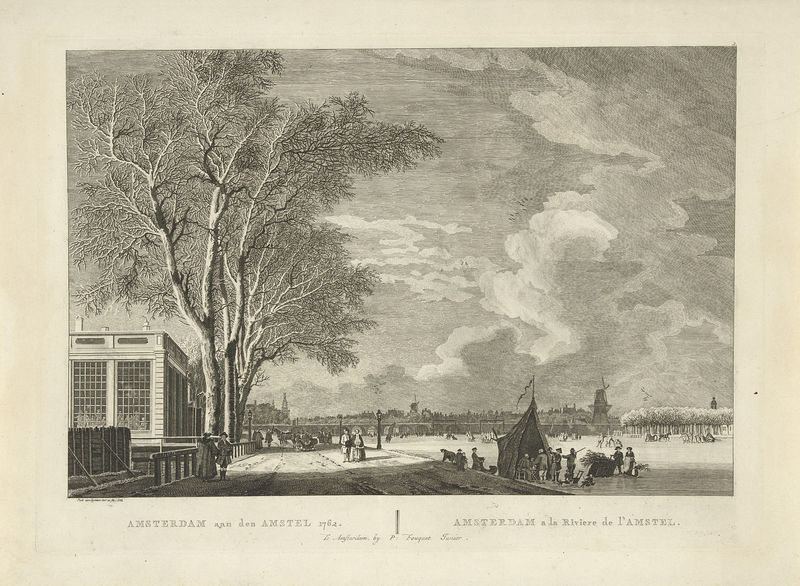
Titel: Gezicht op de bevroren Amstel te Amsterdam
Künstler: Paulus van Liender
Standort: Amsterdam
Institution: Rijksmuseum
Schlagwörter: baum, himmel, wasser, bäume, menschen, zaun, windmühle, brücke, druck, stich, gabäude, zelt, amsterdam